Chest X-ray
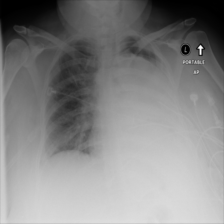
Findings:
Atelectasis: positive
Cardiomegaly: negative
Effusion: negative
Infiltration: negative
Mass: negative
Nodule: negative
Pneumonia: negative
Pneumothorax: negative
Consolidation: negative
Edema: negative
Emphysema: negative
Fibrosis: negative
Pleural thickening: negative
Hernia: negative